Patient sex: F
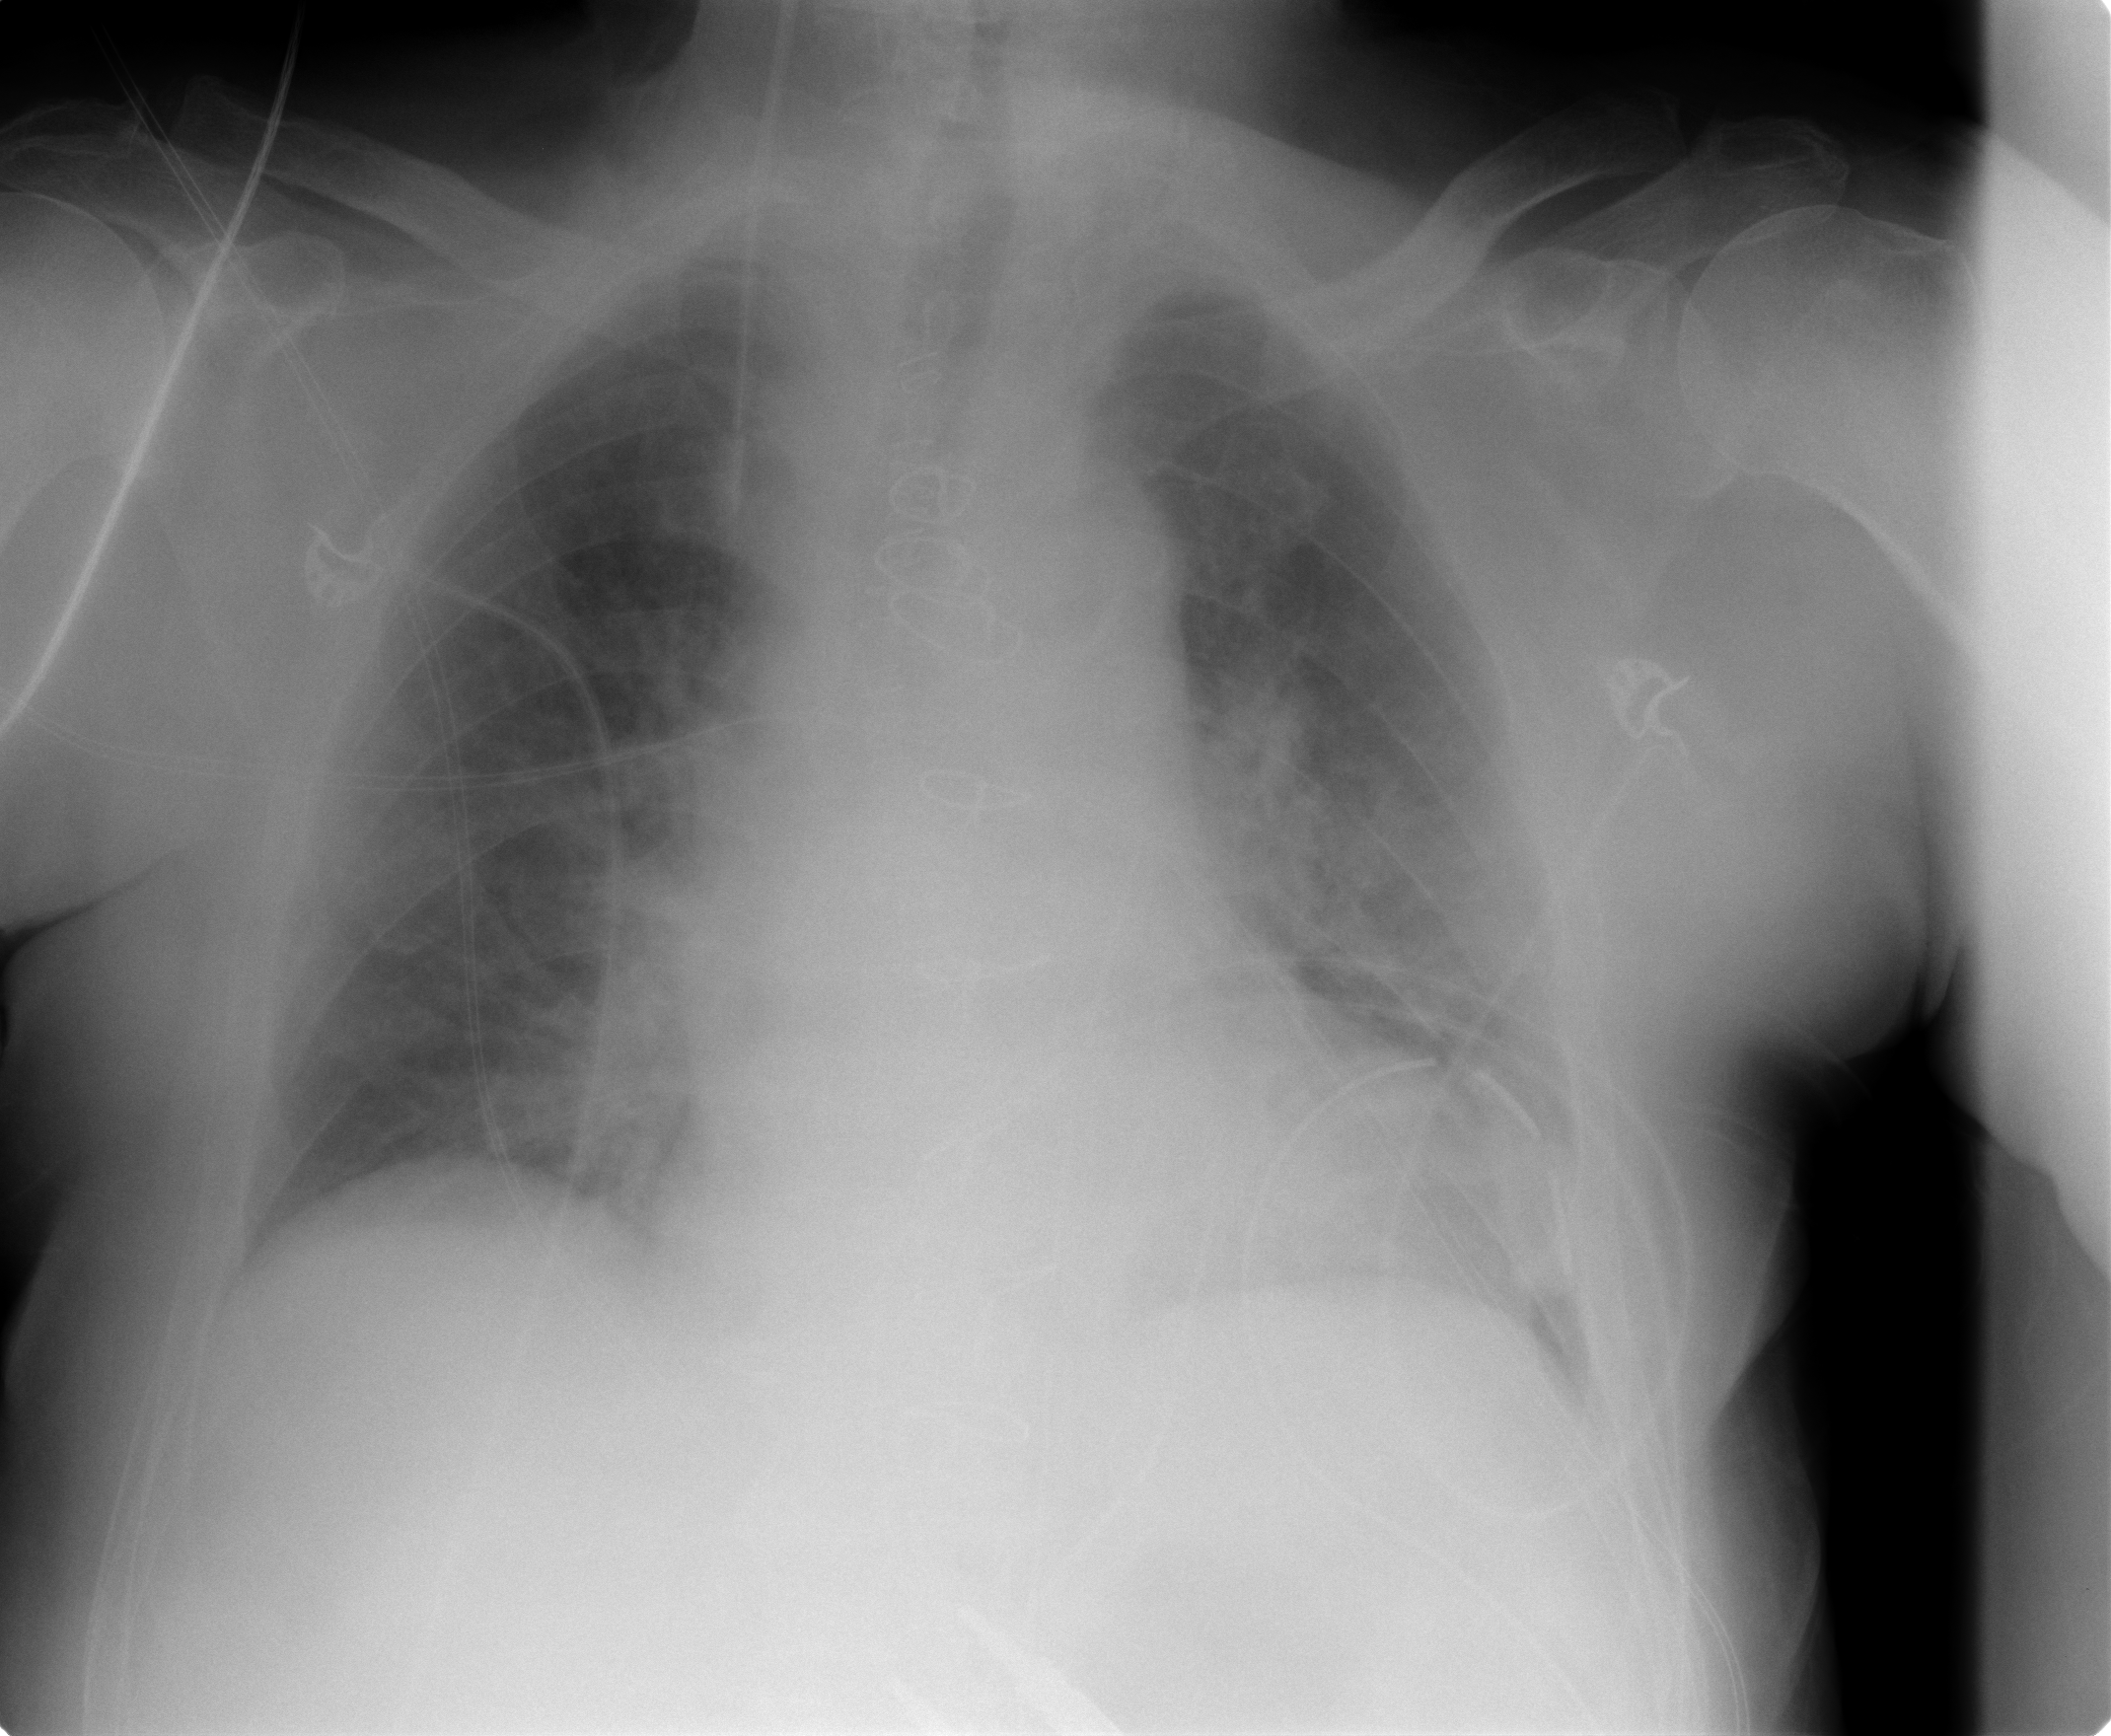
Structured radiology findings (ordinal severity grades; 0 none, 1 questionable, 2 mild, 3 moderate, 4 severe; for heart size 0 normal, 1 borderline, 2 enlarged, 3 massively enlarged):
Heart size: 1
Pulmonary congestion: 2
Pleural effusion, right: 0
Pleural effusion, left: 1
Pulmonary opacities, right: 2
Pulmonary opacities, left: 2
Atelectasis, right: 0
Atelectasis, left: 1